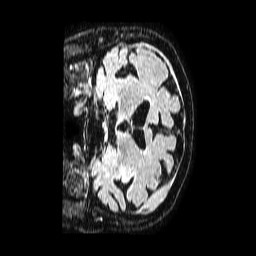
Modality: FLAIR
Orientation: coronal
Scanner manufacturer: philips
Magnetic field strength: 1.5 T
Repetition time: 4.8 s
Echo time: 0.3 s